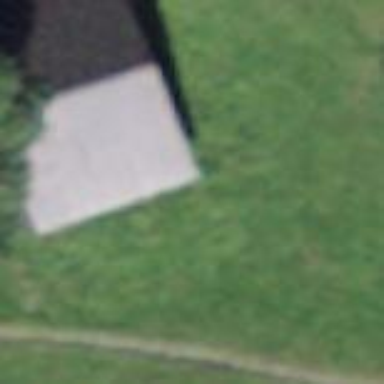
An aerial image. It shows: Barn.